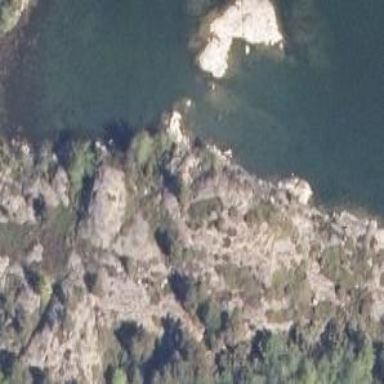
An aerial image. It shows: Natural cliff.